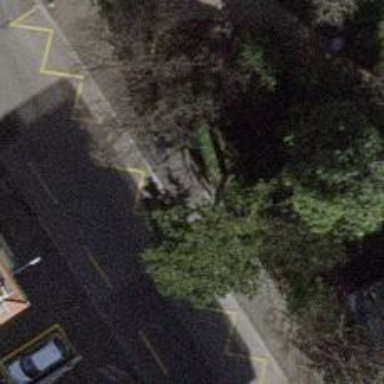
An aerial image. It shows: Sidewalk with asphalt surface leading to public transport platform. The platform has shelter.